Question: I am attempting to get JSON from the Instagram API and put the names of the people on my timeline to be on a UITableView using Xamarin.iOS. I am attempting to use JSON.Net and Restsharp to do this, however this problem was never solved for the past few weeks. Here is how I am attempting to retrieve my data, the problem with this is that has an error message: System.InvalidCastexception has been thrown cannot cast from source type to destination type.
On top of this how would I load a specific element onto the table?
I have changed it to 'JObject.Parse(response.content);'
and now I receive this error:

here is my updated code:
'''
client.ExecuteAsync(request, response => {
var array = JObject.Parse(response.Content);
foreach (JObject obj in array)
{
var Name = (string)obj["data"]["user"]["full_name"];
var Caption = (string)obj["data"]["caption"]["text"];
var picURL = (string)obj["data"]["images"]["low_resolution"]["url"];
System.Console.WriteLine("Name of " + Name + ", Caption of " + Caption + ", and picurl of " + picURL);
}
});
'''
Here is the JSON Response:
'''
{
"pagination": {
"next_url": "https://api.instagram.com/v1/users/self/feed?access_token=<PHONE>.88b3fb2.7af2a0355ea24f4590efa1ee82ed0a49&max_id=668439962408115415_16915182",
"next_max_id": "668439962408115415_16915182"
},
"meta": {
"code": 200
},
"data": [
{
"attribution": null,
"tags": [
"selfie"
],
"type": "image",
"location": null,
"comments": {
"count": 0,
"data": []
},
"filter": "Normal",
"created_time": "<PHONE>",
"link": "http://instagram.com/p/lIO1_jmkkr/",
"likes": {
"count": 14,
"data": [
{
"username": "muahjay",
"profile_picture": "http://images.ak.instagram.com/profiles/profile_304620904_75sq_1392618687.jpg",
"id": "304620904",
"full_name": "Jeanettee Nicole Cambero Gamez"
},
{
"username": "iam_mrsmith31",
"profile_picture": "http://images.ak.instagram.com/profiles/profile_32806209_75sq_1392607367.jpg",
"id": "32806209",
"full_name": "Kiondrix Smith"
},
{
"username": "anniyalation",
"profile_picture": "http://images.ak.instagram.com/profiles/profile_30752906_75sq_1390523572.jpg",
"id": "30752906",
"full_name": "Niya G."
},
{
"username": "fonzo_badmon",
"profile_picture": "http://images.ak.instagram.com/profiles/profile_271402803_75sq_1393641486.jpg",
"id": "271402803",
"full_name": "Slimshady"
}
]
},
"images": {
"low_resolution": {
"url": "http://distilleryimage11.s3.amazonaws.com/e02592b0a3bf11e3b63212d269f676eb_6.jpg",
"width": 306,
"height": 306
},
"thumbnail": {
"url": "http://distilleryimage11.s3.amazonaws.com/e02592b0a3bf11e3b63212d269f676eb_5.jpg",
"width": 150,
"height": 150
},
"standard_resolution": {
"url": "http://distilleryimage11.s3.amazonaws.com/e02592b0a3bf11e3b63212d269f676eb_8.jpg",
"width": 640,
"height": 640
}
},
"users_in_photo": [],
"caption": {
"created_time": "<PHONE>",
"text": "#Selfie",
"from": {
"username": "kthompkins7",
"profile_picture": "http://images.ak.instagram.com/profiles/profile_5941681_75sq_1378508674.jpg",
"id": "<PHONE>",
"full_name": "kthompkins7"
},
"id": "668849828018145517"
},
"user_has_liked": false,
"id": "668849827690989867_5941681",
"user": {
"username": "kthompkins7",
"website": "",
"profile_picture": "http://images.ak.instagram.com/profiles/profile_5941681_75sq_1378508674.jpg",
"full_name": "kthompkins7",
"bio": "",
"id": "<PHONE>"
}
},
{
"attribution": null,
"tags": [
"rp",
"amen"
],
"type": "image",
"location": null,
"comments": {
"count": 5,
"data": [
{
"created_time": "<PHONE>",
"text": "@tmcmc Dobson a Christian!!!!",
"from": {
"username": "keelanwillison",
"profile_picture": "http://images.ak.instagram.com/profiles/profile_26089241_75sq_1380511035.jpg",
"id": "26089241",
"full_name": "Keelanwillison"
},
"id": "668821819276579152"
},
{
"created_time": "<PHONE>",
"text": "Yo my cousin got me a signed autograph from you at the Boston boat show thanks man @a_dobson3",
"from": {
"username": "danthebigboy914",
"profile_picture": "http://images.ak.instagram.com/profiles/profile_27354625_75sq_1393859632.jpg",
"id": "27354625",
"full_name": "Danny Chiappetta"
},
"id": "668823778033324461"
},
{
"created_time": "<PHONE>",
"text": "Amen",
"from": {
"username": "sandyrodr",
"profile_picture": "http://images.ak.instagram.com/profiles/profile_44889389_75sq_1361591427.jpg",
"id": "44889389",
"full_name": "sandyrodr"
},
"id": "668829062428545715"
},
{
"created_time": "<PHONE>",
"text": "",
"from": {
"username": "cherydaily",
"profile_picture": "http://images.ak.instagram.com/profiles/profile_18483862_75sq_1379884114.jpg",
"id": "<PHONE>",
"full_name": "Andrew "Drew" Chery"
},
"id": "668829109488636596"
},
{
"created_time": "<PHONE>",
"text": "Amen",
"from": {
"username": "bostonsonia",
"profile_picture": "http://images.ak.instagram.com/profiles/profile_182219303_75sq_1391293289.jpg",
"id": "182219303",
"full_name": "Sonia"
},
"id": "668839648625348773"
}
]
},
"filter": "Normal",
"created_time": "<PHONE>",
"link": "http://instagram.com/p/lIIUdggtOj/",
"likes": {
"count": 324,
"data": [
{
"username": "bwest05",
"profile_picture": "http://images.ak.instagram.com/profiles/profile_387702554_75sq_1393739891.jpg",
"id": "387702554",
"full_name": "bb"
},
{
"username": "babygirl6193",
"profile_picture": "http://images.ak.instagram.com/profiles/profile_23365060_75sq_1384972330.jpg",
"id": "23365060",
"full_name": "babygirl6193"
},
{
"username": "derekmooney1",
"profile_picture": "http://images.ak.instagram.com/profiles/profile_218356294_75sq_1388601101.jpg",
"id": "218356294",
"full_name": "Derek Mooney"
},
{
"username": "zay0613",
"profile_picture": "http://images.ak.instagram.com/profiles/profile_342812999_75sq_1369576584.jpg",
"id": "342812999",
"full_name": "Zay"
}
]
},
"images": {
"low_resolution": {
"url": "http://distilleryimage11.s3.amazonaws.com/0e1b270aa3b811e395af12cdc849cb9b_6.jpg",
"width": 306,
"height": 306
},
"thumbnail": {
"url": "http://distilleryimage11.s3.amazonaws.com/0e1b270aa3b811e395af12cdc849cb9b_5.jpg",
"width": 150,
"height": 150
},
"standard_resolution": {
"url": "http://distilleryimage11.s3.amazonaws.com/0e1b270aa3b811e395af12cdc849cb9b_8.jpg",
"width": 640,
"height": 640
}
},
"users_in_photo": [],
"caption": {
"created_time": "<PHONE>",
"text": "#RP from @flashgoodwin #AMEN",
"from": {
"username": "a_dobson3",
"profile_picture": "http://images.ak.instagram.com/profiles/profile_203045179_75sq_1374262647.jpg",
"id": "203045179",
"full_name": "a_dobson3"
},
"id": "668821135462420769"
},
"user_has_liked": false,
"id": "668821135110099875_203045179",
"user": {
"username": "a_dobson3",
"website": "",
"profile_picture": "http://images.ak.instagram.com/profiles/profile_203045179_75sq_1374262647.jpg",
"full_name": "a_dobson3",
"bio": "",
"id": "203045179"
}
},
{
"attribution": null,
"tags": [
"tb12"
],
"type": "image",
"location": null,
"comments": {
"count": 169,
"data": [
{
"created_time": "<PHONE>",
"text": "My guy! The greatest! I just want him to get another ring so the haters can stop saying he hasn't won one since 04. I mean he still won them right? #TomBrady @patriots",
"from": {
"username": "k_aus32",
"profile_picture": "http://images.ak.instagram.com/profiles/profile_39840771_75sq_1390431094.jpg",
"id": "39840771",
"full_name": "k_aus32"
},
"id": "668845703585318559"
},
{
"created_time": "<PHONE>",
"text": "@heres_jonni9",
"from": {
"username": "allyson21lautner",
"profile_picture": "http://images.ak.instagram.com/profiles/profile_184895764_75sq_1393107648.jpg",
"id": "184895764",
"full_name": "Allyson "
},
"id": "668845962264823470"
},
{
"created_time": "<PHONE>",
"text": "Let's go !",
"from": {
"username": "tom12terrific",
"profile_picture": "http://images.ak.instagram.com/profiles/profile_421023272_75sq_1393644166.jpg",
"id": "421023272",
"full_name": "Andrew Estrada"
},
"id": "668846135581853361"
},
{
"created_time": "<PHONE>",
"text": "",
"from": {
"username": "in_neverland74",
"profile_picture": "http://images.ak.instagram.com/profiles/profile_181245582_75sq_1391928288.jpg",
"id": "181245582",
"full_name": "Karen"
},
"id": "668847491935880949"
},
{
"created_time": "<PHONE>",
"text": "Follow for patriots pics daily!! (Ifollowback)",
"from": {
"username": "ne_patriots_fanpage__",
"profile_picture": "http://images.ak.instagram.com/profiles/profile_983242248_75sq_1391989748.jpg",
"id": "983242248",
"full_name": "New England Patriots Fanpage"
},
"id": "668847980295472912"
},
{
"created_time": "<PHONE>",
"text": "Best ever; period. Let's see anyone win a ring with the humps he's had to work with, (except Randy).",
"from": {
"username": "calidoso76",
"profile_picture": "http://images.ak.instagram.com/profiles/profile_1101426299_75sq_1392654362.jpg",
"id": "<PHONE>",
"full_name": "calidoso76"
},
"id": "668848301545604900"
},
{
"created_time": "<PHONE>",
"text": "Shit just because brady hasn't won a ring since 04 don't mean a thing....one more and he'll have 6.....the most superbowl wins than ANY quarterback EVER. @patriots",
"from": {
"username": "inkandartsosick",
"profile_picture": "http://images.ak.instagram.com/profiles/profile_260242163_75sq_1363337609.jpg",
"id": "260242163",
"full_name": "Eric Hughes"
},
"id": "668848744304723771"
},
{
"created_time": "<PHONE>",
"text": "",
"from": {
"username": "bvsed_papi_",
"profile_picture": "http://images.ak.instagram.com/profiles/profile_408657565_75sq_1393905141.jpg",
"id": "408657565",
"full_name": "Abel Valle™️"
},
"id": "668848894913791811"
}
]
},
"filter": "Lo-fi",
"created_time": "<PHONE>",
"link": "http://instagram.com/p/lIHd-_v8Uj/",
"likes": {
"count": 13685,
"data": [
{
"username": "dollathebarber",
"profile_picture": "http://images.ak.instagram.com/profiles/profile_219503241_75sq_1373905843.jpg",
"id": "219503241",
"full_name": "dollathebarber"
},
{
"username": "emastro23",
"profile_picture": "http://images.ak.instagram.com/profiles/profile_21122956_75sq_1388823730.jpg",
"id": "21122956",
"full_name": "Eddie Mastrocola"
},
{
"username": "pat_fan99",
"profile_picture": "http://images.ak.instagram.com/profiles/profile_304601453_75sq_1377084414.jpg",
"id": "304601453",
"full_name": "Timothy Smith"
},
{
"username": "___adam___q",
"profile_picture": "http://images.ak.instagram.com/profiles/profile_3694047_75sq_1367384028.jpg",
"id": "<PHONE>",
"full_name": "Adam Quinonez"
}
]
},
"images": {
"low_resolution": {
"url": "http://distilleryimage10.s3.amazonaws.com/1c67f514a3b711e383121299eef1f922_6.jpg",
"width": 306,
"height": 306
},
"thumbnail": {
"url": "http://distilleryimage10.s3.amazonaws.com/1c67f514a3b711e383121299eef1f922_5.jpg",
"width": 150,
"height": 150
},
"standard_resolution": {
"url": "http://distilleryimage10.s3.amazonaws.com/1c67f514a3b711e383121299eef1f922_8.jpg",
"width": 640,
"height": 640
}
},
"users_in_photo": [],
"caption": {
"created_time": "<PHONE>",
"text": "#tb12",
"from": {
"username": "patriots",
"profile_picture": "http://images.ak.instagram.com/profiles/profile_1939080_75sq_1385924433.jpg",
"id": "<PHONE>",
"full_name": "New England Patriots"
},
"id": "668817391815214218"
},
"user_has_liked": false,
"id": "668817391496447267_1939080",
"user": {
"username": "patriots",
"website": "",
"profile_picture": "http://images.ak.instagram.com/profiles/profile_1939080_75sq_1385924433.jpg",
"full_name": "New England Patriots",
"bio": "",
"id": "<PHONE>"
}
},
{
"attribution": null,
"videos": {
"low_resolution": {
"url": "http://distilleryimage4.s3.amazonaws.com/2cb7114aa3b511e3a3e312f545262070_102.mp4",
"width": 480,
"height": 480
},
"standard_resolution": {
"url": "http://distilleryimage4.s3.amazonaws.com/2cb7114aa3b511e3a3e312f545262070_101.mp4",
"width": 640,
"height": 640
}
}
}
]
}
'''
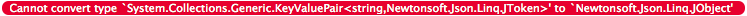
Answer: According to your JSON response (I have updated it for validation purpose from <URL>, it seems that the json data is an object type instead of array type. So, after proper classification of your JSON response, your updated code may again be as below:
'''
client.ExecuteAsync(request, response =>
{
RootObject rootObject = JsonConvert.DeserializeObject<RootObject>(response.Content);
foreach (Datum obj in rootObject.data)
{
var Name = obj.user.full_name;
var Caption = obj.caption.text;
var picURL = obj.images.low_resolution.url;
System.Console.WriteLine("Name of " + Name + ", Caption of " + Caption + ", and picurl of " + picURL);
}
}
);
'''
And the classes which you may derive from your JSON response like below have been generated from <URL>
'''
public class RootObject
{
public Pagination pagination { get; set; }
public Meta meta { get; set; }
public List<Datum> data { get; set; }
}
public class Datum
{
public object attribution { get; set; }
public List<string> tags { get; set; }
public string type { get; set; }
public object location { get; set; }
public Comments comments { get; set; }
public string filter { get; set; }
public string created_time { get; set; }
public string link { get; set; }
public Likes likes { get; set; }
public Images images { get; set; }
public List<object> users_in_photo { get; set; }
public Caption caption { get; set; }
public bool user_has_liked { get; set; }
public string id { get; set; }
public User user { get; set; }
public Videos videos { get; set; }
}
public class Videos
{
public LowResolution2 low_resolution { get; set; }
public StandardResolution2 standard_resolution { get; set; }
}
public class StandardResolution2
{
public string url { get; set; }
public int width { get; set; }
public int height { get; set; }
}
public class LowResolution2
{
public string url { get; set; }
public int width { get; set; }
public int height { get; set; }
}
public class User
{
public string username { get; set; }
public string website { get; set; }
public string profile_picture { get; set; }
public string full_name { get; set; }
public string bio { get; set; }
public string id { get; set; }
}
public class Caption
{
public string created_time { get; set; }
public string text { get; set; }
public From from { get; set; }
public string id { get; set; }
}
public class From
{
public string username { get; set; }
public string profile_picture { get; set; }
public string id { get; set; }
public string full_name { get; set; }
}
public class Images
{
public LowResolution low_resolution { get; set; }
public Thumbnail thumbnail { get; set; }
public StandardResolution standard_resolution { get; set; }
}
public class StandardResolution
{
public string url { get; set; }
public int width { get; set; }
public int height { get; set; }
}
public class Thumbnail
{
public string url { get; set; }
public int width { get; set; }
public int height { get; set; }
}
public class LowResolution
{
public string url { get; set; }
public int width { get; set; }
public int height { get; set; }
}
public class Likes
{
public int count { get; set; }
public List<Datum2> data { get; set; }
}
public class Datum2
{
public string username { get; set; }
public string profile_picture { get; set; }
public string id { get; set; }
public string full_name { get; set; }
}
public class Comments
{
public int count { get; set; }
public List<object> data { get; set; }
}
public class Meta
{
public int code { get; set; }
}
public class Pagination
{
public string next_url { get; set; }
public string next_max_id { get; set; }
}
'''